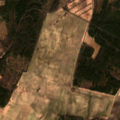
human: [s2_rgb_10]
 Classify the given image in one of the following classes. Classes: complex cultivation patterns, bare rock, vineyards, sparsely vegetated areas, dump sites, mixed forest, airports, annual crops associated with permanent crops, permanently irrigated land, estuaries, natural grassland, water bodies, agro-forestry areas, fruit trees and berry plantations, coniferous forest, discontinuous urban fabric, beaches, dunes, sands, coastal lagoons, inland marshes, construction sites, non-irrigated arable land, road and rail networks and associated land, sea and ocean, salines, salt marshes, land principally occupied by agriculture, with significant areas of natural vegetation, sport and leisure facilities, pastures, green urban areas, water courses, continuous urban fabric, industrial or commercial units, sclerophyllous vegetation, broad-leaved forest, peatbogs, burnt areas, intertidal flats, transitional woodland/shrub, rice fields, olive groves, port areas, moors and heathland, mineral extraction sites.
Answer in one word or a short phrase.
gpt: pastures, land principally occupied by agriculture, with significant areas of natural vegetation, coniferous forest, mixed forest